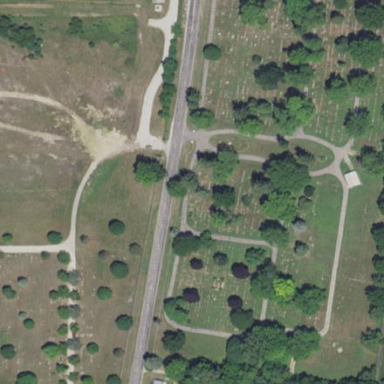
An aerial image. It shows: Cemetery.